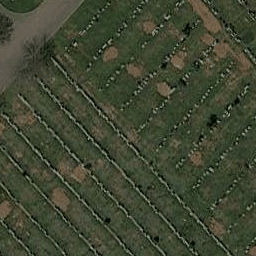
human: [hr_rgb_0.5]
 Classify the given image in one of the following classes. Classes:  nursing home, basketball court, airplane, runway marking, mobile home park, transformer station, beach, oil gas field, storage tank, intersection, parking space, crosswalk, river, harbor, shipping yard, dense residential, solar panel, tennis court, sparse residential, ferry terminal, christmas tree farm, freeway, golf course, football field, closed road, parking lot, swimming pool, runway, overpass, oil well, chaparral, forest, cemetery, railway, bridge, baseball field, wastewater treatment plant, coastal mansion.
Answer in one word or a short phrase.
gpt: cemetery